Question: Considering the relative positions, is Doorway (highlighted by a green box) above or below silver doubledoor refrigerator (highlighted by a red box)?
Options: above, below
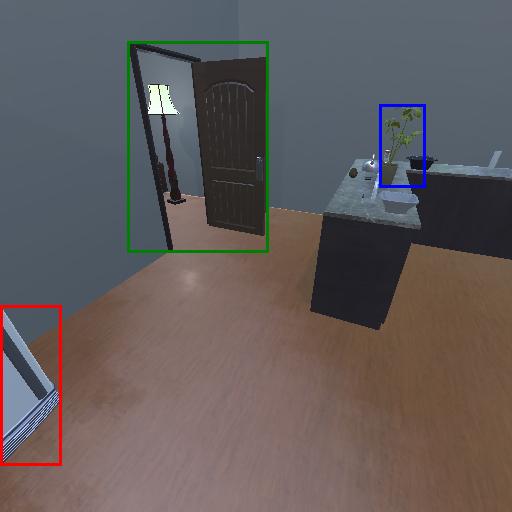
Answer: above